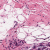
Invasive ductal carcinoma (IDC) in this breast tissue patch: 0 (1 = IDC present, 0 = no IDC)